Aerial crown-view tile of a tropical tree (Barro Colorado Island, Panama), acquired 20250317:
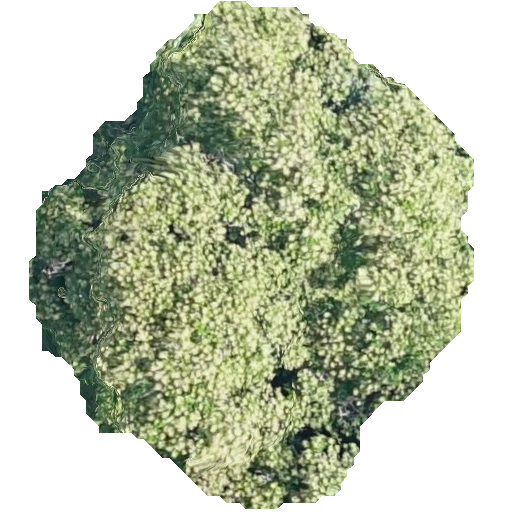
Species: Anacardium excelsum
GBIF accepted scientific name: Anacardium excelsum
Crown area: 231.257 m²